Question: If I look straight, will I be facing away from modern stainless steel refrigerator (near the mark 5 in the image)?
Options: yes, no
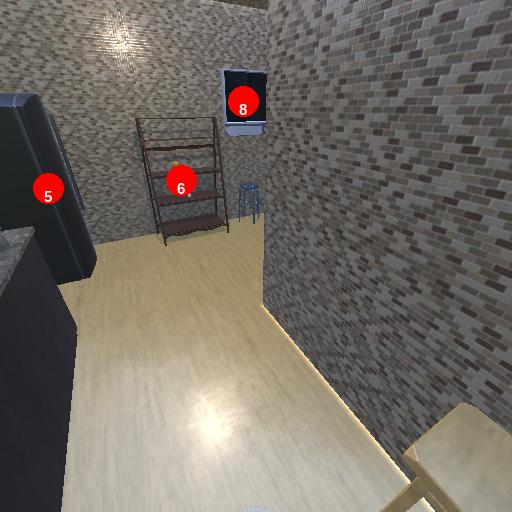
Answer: yes